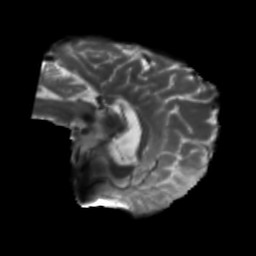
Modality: T2w
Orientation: sagittal
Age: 29
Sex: female
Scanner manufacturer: siemens
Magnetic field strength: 3 T
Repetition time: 5.47 s
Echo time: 0.0854 s